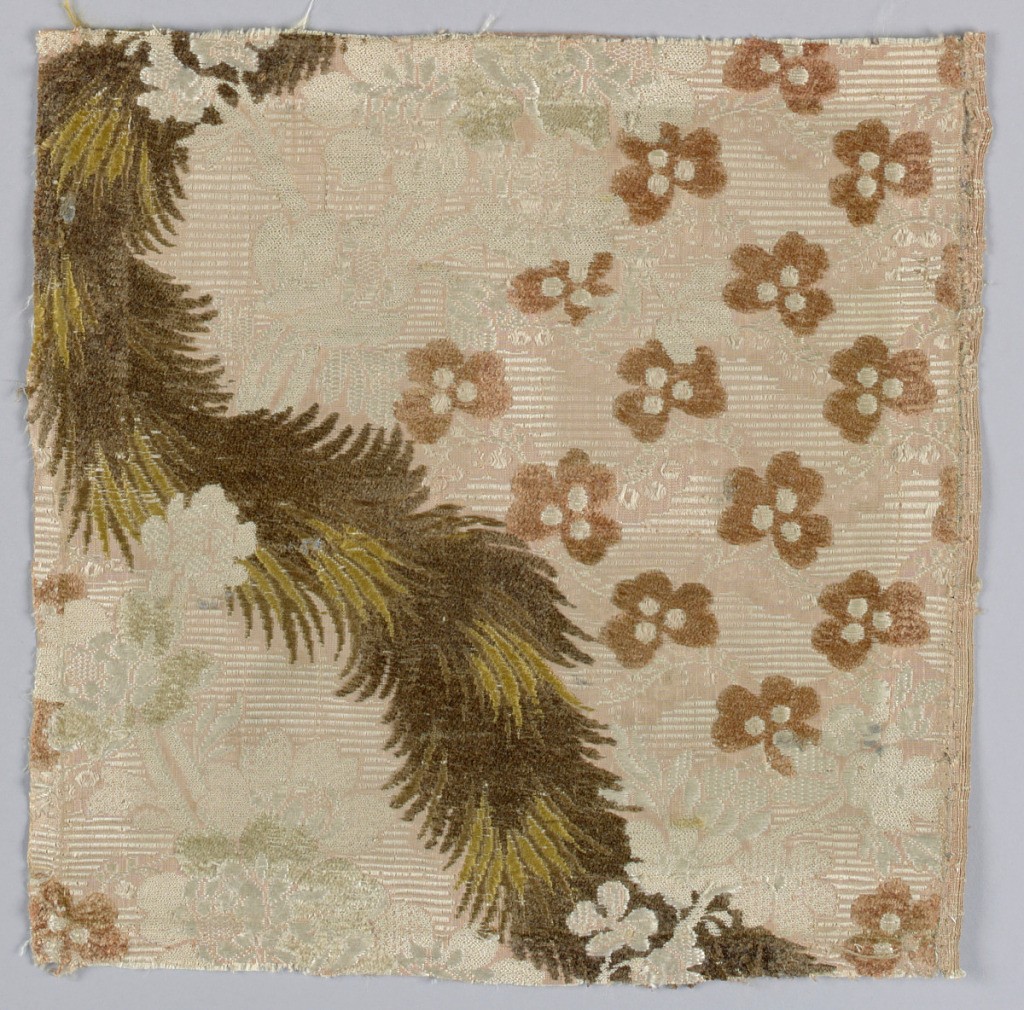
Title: Fragment
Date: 18th century
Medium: silk Technique: plain compound weave with discontinuous supplementary weft (brocaded)
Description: Fragment has a pink ground, originally orange, with wide horizontal ribbing formed by extra warp. Heavy serpentine of feathers or fur in brown and tan silk and brown chenille brocading. Trefoil blossoms in pink chenille scattered over the ground. Second serpentine of white branches and flowers in white silk and white frisé silk.